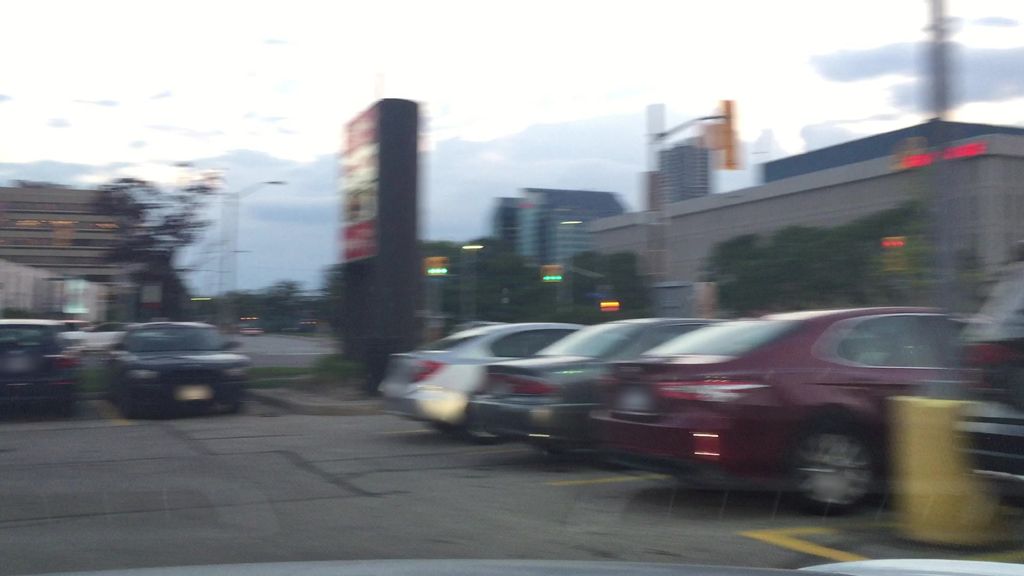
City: toronto